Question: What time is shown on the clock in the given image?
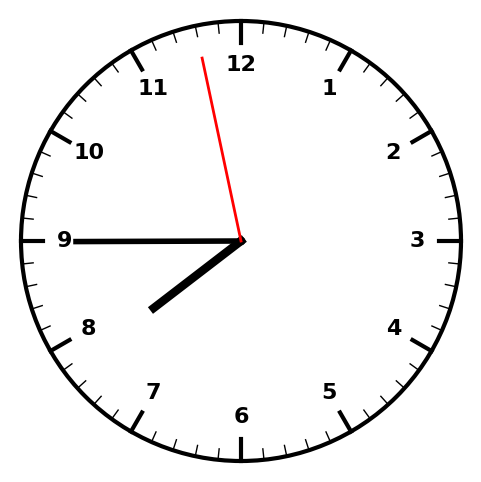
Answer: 07:44:58